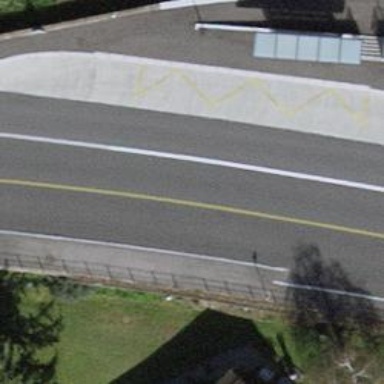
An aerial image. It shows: Bus stop with designated stop position for public transport.